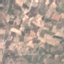
Land use / land cover class: PermanentCrop